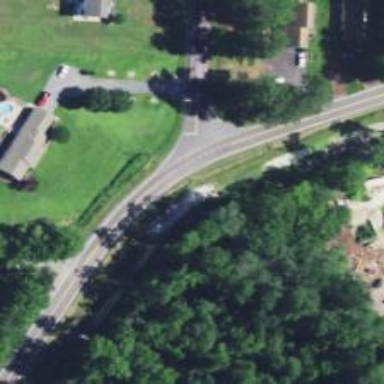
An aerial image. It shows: Road with stop sign.